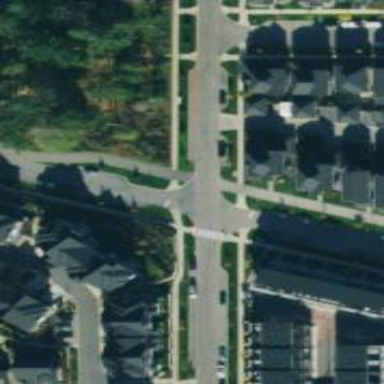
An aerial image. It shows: Marked road crossing.